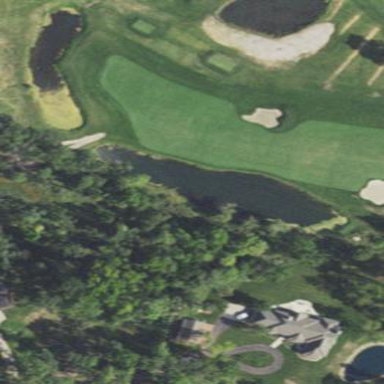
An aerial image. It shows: Water hazard on golf course.